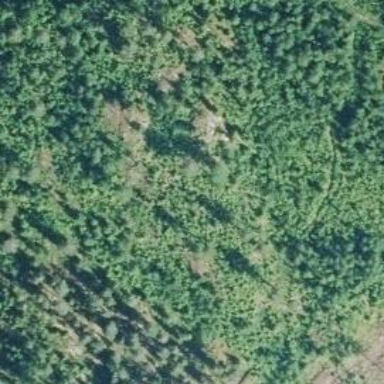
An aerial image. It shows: Clearcut area created by human activity.